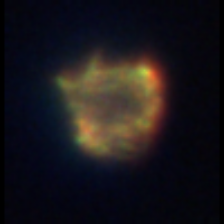
Taxon: Ciliates
Group: Other